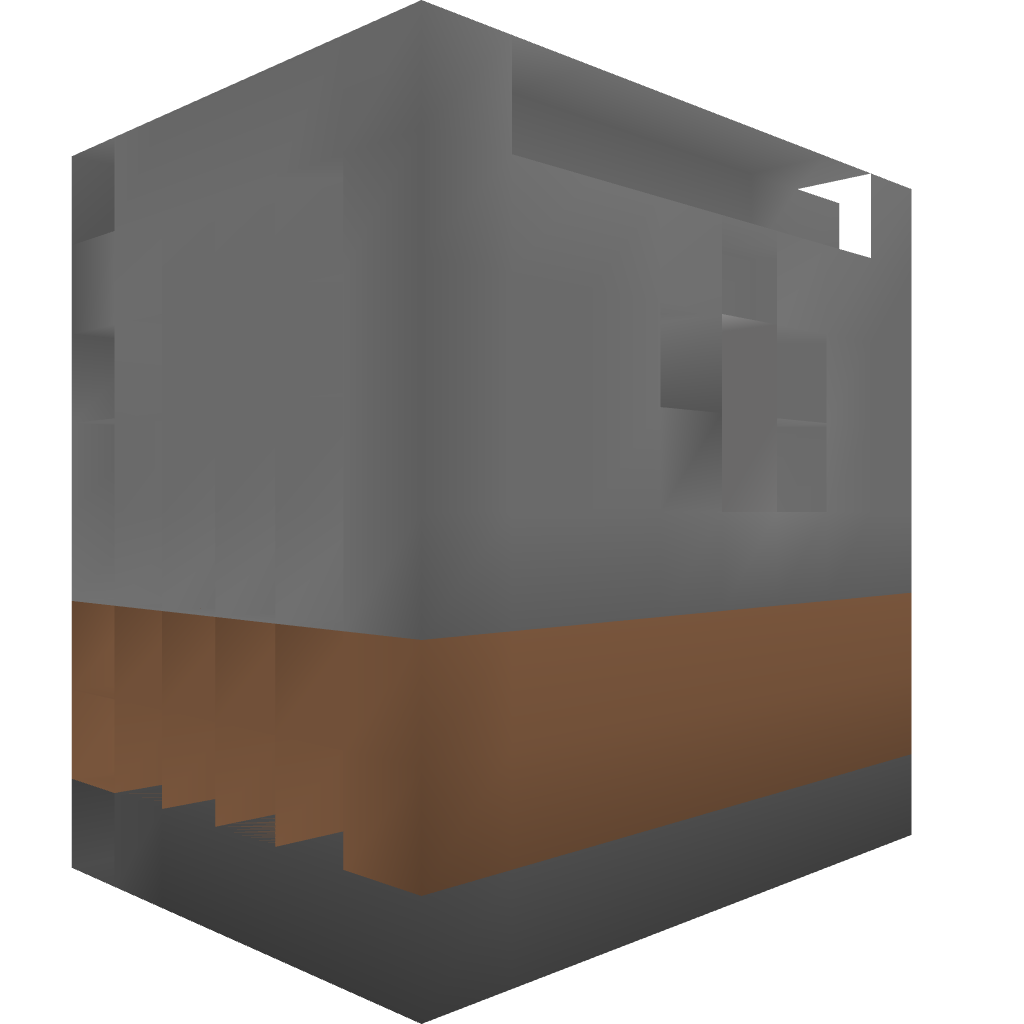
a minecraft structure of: Jail/Prison